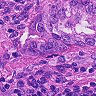
Metastatic tissue present: yes